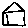
Label: house